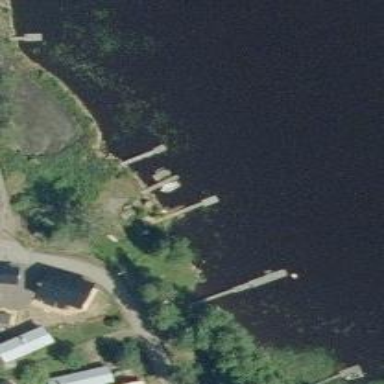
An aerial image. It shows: Man-made pier.